Field crop: tomato
Growth stage: 1
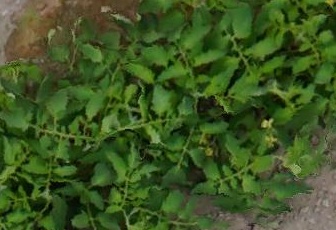
Species: tomato